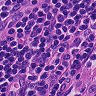
Metastatic tissue present: no